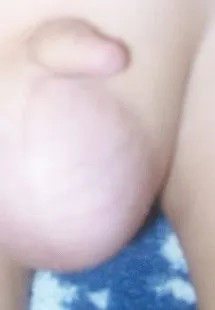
Right-sided inguinal hernia.
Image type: medical_photograph (other_medical_photograph)